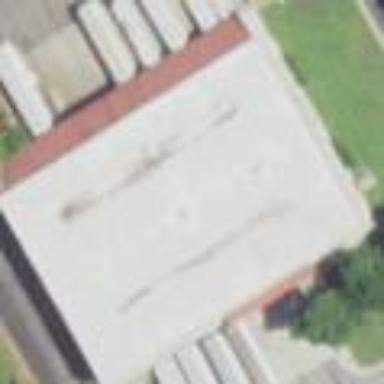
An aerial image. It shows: Commercial building.